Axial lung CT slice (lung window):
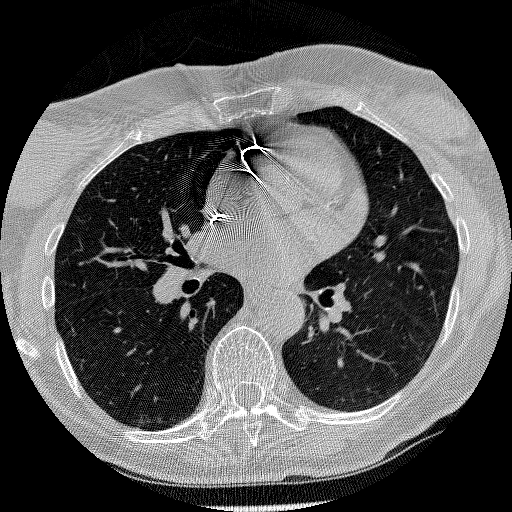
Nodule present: no